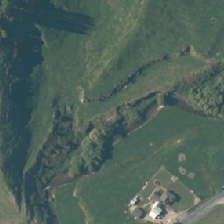
Land cover: low_producing_grassland